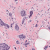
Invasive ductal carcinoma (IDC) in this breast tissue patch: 1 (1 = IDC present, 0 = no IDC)